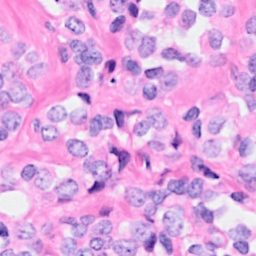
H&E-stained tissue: Breast